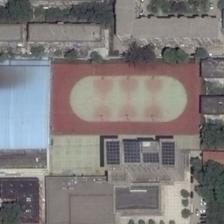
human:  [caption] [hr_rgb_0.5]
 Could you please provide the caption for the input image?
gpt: a playground is surrounded by many green trees and many buildings .

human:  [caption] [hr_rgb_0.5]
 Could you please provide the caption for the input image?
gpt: many buildings and some green trees are around a playground .

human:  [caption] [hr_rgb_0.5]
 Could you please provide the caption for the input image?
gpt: the playground with orange and bright green is nextto a a blue building .

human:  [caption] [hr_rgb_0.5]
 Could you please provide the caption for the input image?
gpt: a playground is surrounded by many buildings and some plants .

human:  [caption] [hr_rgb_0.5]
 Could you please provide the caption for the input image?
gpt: a playground is surrounded by many buildings and some plants .